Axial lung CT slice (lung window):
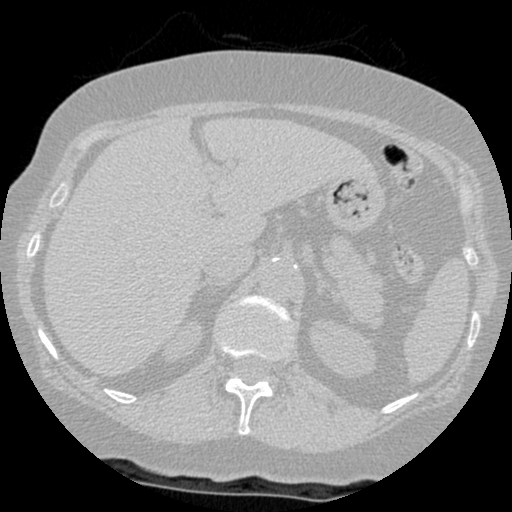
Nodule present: no